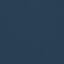
Label: SeaLake